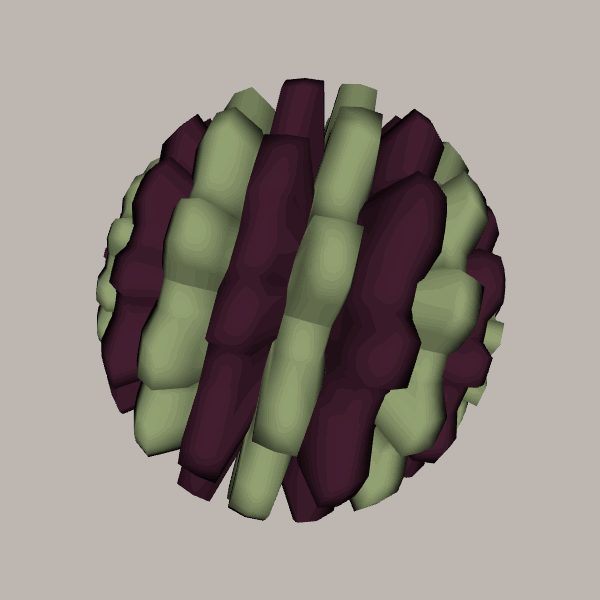
Background: light